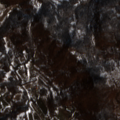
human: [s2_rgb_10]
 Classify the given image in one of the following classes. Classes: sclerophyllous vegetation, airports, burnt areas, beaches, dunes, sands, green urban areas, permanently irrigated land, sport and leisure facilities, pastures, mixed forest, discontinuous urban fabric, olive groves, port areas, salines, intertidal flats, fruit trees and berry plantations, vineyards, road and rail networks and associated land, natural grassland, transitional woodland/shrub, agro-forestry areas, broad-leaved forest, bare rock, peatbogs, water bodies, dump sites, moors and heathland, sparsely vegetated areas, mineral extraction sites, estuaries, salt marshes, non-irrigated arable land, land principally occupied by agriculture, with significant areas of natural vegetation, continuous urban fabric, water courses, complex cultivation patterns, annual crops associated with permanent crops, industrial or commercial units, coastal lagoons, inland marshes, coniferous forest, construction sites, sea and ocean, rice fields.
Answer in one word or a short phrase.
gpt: complex cultivation patterns, land principally occupied by agriculture, with significant areas of natural vegetation, broad-leaved forest, transitional woodland/shrub